Question: LINQ: Here, I have a query which is doing a GroupJoin on an DbSet and then adding other inner joins.
-> This is an output of a call to a Table-Valued function which returns an IQueryable (T is a Keyless entity having a field)
'''
private IQueryable<IDocumentTypePermission> GetDocumentTypePermissionsTest<T>(IQueryable<T> entitySet) where T : class, IDocumentType
{
var userGroupIds = RunComponent(GetActiveUserGroupsOfCurrentUser.New(new GetActiveUserGroupsOfCurrentUserParam() { CurrentUserId = CurrentUserId })).UserGroupIds;
return (from documentType in entitySet
join userGroupId in Repository.ConvertToBigIntTable(userGroupIds, "userGroupId")
on documentType.Id equals userGroupId.Id into UserGroupIds
from userGroupId in UserGroupIds.DefaultIfEmpty()
join documentTypePermission in Repository.DocumentTypePermissions
on documentType.Id equals documentTypePermission.DocumentTypeId
join userSelectionParam in Repository.UserSelectionParams
on documentTypePermission.UserSelectionId equals userSelectionParam.Id
where documentTypePermission.IsActive && ((userSelectionParam.UserGroupId != null && userGroupId.Id != null)
|| (userSelectionParam.UserId != null && userSelectionParam.UserId == CurrentUserId))
select documentTypePermission);
}
'''
'''
DbSet<EDocumentType>()
.GroupJoin(
inner: BananaContext.ConvertCSVToBigIntTable(
List: <>c__DisplayClass958_0.List,
Delim: <>c__DisplayClass958_0.Delim),
outerKeySelector: documentType => documentType.Id,
innerKeySelector: userGroupId => userGroupId.Id,
resultSelector: (documentType, UserGroupIds) => new {
documentType = documentType,
UserGroupIds = UserGroupIds
})
.SelectMany(
collectionSelector: <>h__TransparentIdentifier0 => <>h__TransparentIdentifier0.UserGroupIds
.DefaultIfEmpty(),
resultSelector: (<>h__TransparentIdentifier0, userGroupId) => new {
<>h__TransparentIdentifier0 = <>h__TransparentIdentifier0,
userGroupId = userGroupId
})
.Join(
inner: DbSet<EDocumentTypePermission>(),
outerKeySelector: <>h__TransparentIdentifier1 => (long?)<>h__TransparentIdentifier1.<>h__TransparentIdentifier0.documentType.Id,
innerKeySelector: documentTypePermission => documentTypePermission.DocumentTypeId,
resultSelector: (<>h__TransparentIdentifier1, documentTypePermission) => new {
<>h__TransparentIdentifier1 = <>h__TransparentIdentifier1,
documentTypePermission = documentTypePermission
})
.Join(
inner: DbSet<EUserSelectionParam>(),
outerKeySelector: <>h__TransparentIdentifier2 => <>h__TransparentIdentifier2.documentTypePermission.UserSelectionId,
innerKeySelector: userSelectionParam => (long?)userSelectionParam.Id,
resultSelector: (<>h__TransparentIdentifier2, userSelectionParam) => new {
<>h__TransparentIdentifier2 = <>h__TransparentIdentifier2,
userSelectionParam = userSelectionParam
})
.Where(<>h__TransparentIdentifier3 => <>h__TransparentIdentifier3.<>h__TransparentIdentifier2.documentTypePermission.IsActive && <>h__TransparentIdentifier3.userSelectionParam.UserGroupId != null && (long?)<>h__TransparentIdentifier3.<>h__TransparentIdentifier2.<>h__TransparentIdentifier1.userGroupId.Id != null || <>h__TransparentIdentifier3.userSelectionParam.UserId != null && <>h__TransparentIdentifier3.userSelectionParam.UserId == (long?)AbstractDomainBehavior.CurrentUserId)
.Select(<>h__TransparentIdentifier3 => <>h__TransparentIdentifier3.<>h__TransparentIdentifier2.documentTypePermission)
'''
'''
Expression of type 'System.Func'2<URL>
'''
Stack Trace:
'''
at System.Dynamic.Utils.ExpressionUtils.ValidateOneArgument(MethodBase method, ExpressionType nodeKind, Expression arguments, ParameterInfo pi, String methodParamName, String argumentParamName, Int32 index)
at System.Linq.Expressions.Expression.Call(MethodInfo method, Expression arg0, Expression arg1, Expression arg2, Expression arg3, Expression arg4)
at Microsoft.EntityFrameworkCore.Query.Internal.QueryableMethodNormalizingExpressionVisitor.TryFlattenGroupJoinSelectMany(MethodCallExpression methodCallExpression)
at System.Dynamic.Utils.ExpressionVisitorUtils.VisitArguments(ExpressionVisitor visitor, IArgumentProvider nodes)
at System.Linq.Expressions.ExpressionVisitor.VisitMethodCall(MethodCallExpression node)
at Microsoft.EntityFrameworkCore.Query.Internal.QueryableMethodNormalizingExpressionVisitor.VisitMethodCall(MethodCallExpression methodCallExpression)
at System.Dynamic.Utils.ExpressionVisitorUtils.VisitArguments(ExpressionVisitor visitor, IArgumentProvider nodes)
at System.Linq.Expressions.ExpressionVisitor.VisitMethodCall(MethodCallExpression node)
at Microsoft.EntityFrameworkCore.Query.Internal.QueryableMethodNormalizingExpressionVisitor.VisitMethodCall(MethodCallExpression methodCallExpression)
at System.Dynamic.Utils.ExpressionVisitorUtils.VisitArguments(ExpressionVisitor visitor, IArgumentProvider nodes)
at System.Linq.Expressions.ExpressionVisitor.VisitMethodCall(MethodCallExpression node)
at Microsoft.EntityFrameworkCore.Query.Internal.QueryableMethodNormalizingExpressionVisitor.VisitMethodCall(MethodCallExpression methodCallExpression)
at System.Dynamic.Utils.ExpressionVisitorUtils.VisitArguments(ExpressionVisitor visitor, IArgumentProvider nodes)
at System.Linq.Expressions.ExpressionVisitor.VisitMethodCall(MethodCallExpression node)
at Microsoft.EntityFrameworkCore.Query.Internal.QueryableMethodNormalizingExpressionVisitor.VisitMethodCall(MethodCallExpression methodCallExpression)
at Microsoft.EntityFrameworkCore.Query.QueryTranslationPreprocessor.NormalizeQueryableMethod(Expression expression)
at Microsoft.EntityFrameworkCore.Query.RelationalQueryTranslationPreprocessor.NormalizeQueryableMethod(Expression expression)
at Microsoft.EntityFrameworkCore.Query.QueryTranslationPreprocessor.Process(Expression query)
at Microsoft.EntityFrameworkCore.Query.QueryCompilationContext.CreateQueryExecutor<URL>
at Microsoft.EntityFrameworkCore.Storage.Database.CompileQuery<URL>
at Microsoft.EntityFrameworkCore.Query.Internal.QueryCompiler.CompileQueryCore<URL>
at Microsoft.EntityFrameworkCore.Query.Internal.QueryCompiler.<>c__DisplayClass9_0'1.<Execute>b__0()
at Microsoft.EntityFrameworkCore.Query.Internal.CompiledQueryCache.GetOrAddQuery<URL>
at Microsoft.EntityFrameworkCore.Query.Internal.QueryCompiler.Execute<URL>
at Microsoft.EntityFrameworkCore.Query.Internal.EntityQueryProvider.Execute<URL>
at Microsoft.EntityFrameworkCore.Query.Internal.EntityQueryable'1.GetEnumerator()
at System.Collections.Generic.LargeArrayBuilder'1.AddRange(IEnumerable'1 items)
at System.Collections.Generic.EnumerableHelpers.ToArray<URL>
at System.Linq.SystemCore_EnumerableDebugView'1.get_Items()
'''

LINQ: Here, I have a query which is performing inner joins on few DbSets and then applying GroupJoin on one of the DbSet.
-> This is an output of a call to a Table-Valued function which returns an IQueryable (T is a Keyless entity having a field)
'''
private IQueryable<IDocumentTypePermission> GetDocumentTypePermissions<T>(IQueryable<T> entitySet) where T : class, IDocumentType
{
var userGroupIds = RunComponent(GetActiveUserGroupsOfCurrentUser.New(new GetActiveUserGroupsOfCurrentUserParam() { CurrentUserId = CurrentUserId })).UserGroupIds;
return (from documentType in entitySet
join documentTypePermission in Repository.DocumentTypePermissions on documentType.Id equals documentTypePermission.DocumentTypeId
join userSelectionParam in Repository.UserSelectionParams on documentTypePermission.UserSelectionId equals userSelectionParam.Id
join userGroupId in Repository.ConvertToBigIntTable(userGroupIds, "userGroupId")
on userSelectionParam.UserGroupId equals userGroupId.Id into UserGroupIds
from userGroupId in UserGroupIds.DefaultIfEmpty()
where documentTypePermission.IsActive && ((userSelectionParam.UserGroupId != null && userGroupId.Id != null)
|| (userSelectionParam.UserId != null && userSelectionParam.UserId == CurrentUserId))
select documentTypePermission);
}
'''
'''
DbSet<EDocumentType>()
.Join(
inner: DbSet<EDocumentTypePermission>(),
outerKeySelector: documentType => (long?)documentType.Id,
innerKeySelector: documentTypePermission => documentTypePermission.DocumentTypeId,
resultSelector: (documentType, documentTypePermission) => new {
documentType = documentType,
documentTypePermission = documentTypePermission
})
.Join(
inner: DbSet<EUserSelectionParam>(),
outerKeySelector: <>h__TransparentIdentifier0 => <>h__TransparentIdentifier0.documentTypePermission.UserSelectionId,
innerKeySelector: userSelectionParam => (long?)userSelectionParam.Id,
resultSelector: (<>h__TransparentIdentifier0, userSelectionParam) => new {
<>h__TransparentIdentifier0 = <>h__TransparentIdentifier0,
userSelectionParam = userSelectionParam
})
.GroupJoin(
inner: BananaContext.ConvertCSVToBigIntTable(
List: <>c__DisplayClass958_0.List,
Delim: <>c__DisplayClass958_0.Delim),
outerKeySelector: <>h__TransparentIdentifier1 => <>h__TransparentIdentifier1.userSelectionParam.UserGroupId,
innerKeySelector: userGroupId => (long?)userGroupId.Id,
resultSelector: (<>h__TransparentIdentifier1, UserGroupIds) => new {
<>h__TransparentIdentifier1 = <>h__TransparentIdentifier1,
UserGroupIds = UserGroupIds
})
.SelectMany(
collectionSelector: <>h__TransparentIdentifier2 => <>h__TransparentIdentifier2.UserGroupIds
.DefaultIfEmpty(),
resultSelector: (<>h__TransparentIdentifier2, userGroupId) => new {
<>h__TransparentIdentifier2 = <>h__TransparentIdentifier2,
userGroupId = userGroupId
})
.Where(<>h__TransparentIdentifier3 => <>h__TransparentIdentifier3.<>h__TransparentIdentifier2.<>h__TransparentIdentifier1.<>h__TransparentIdentifier0.documentTypePermission.IsActive && <>h__TransparentIdentifier3.<>h__TransparentIdentifier2.<>h__TransparentIdentifier1.userSelectionParam.UserGroupId != null && (long?)<>h__TransparentIdentifier3.userGroupId.Id != null || <>h__TransparentIdentifier3.<>h__TransparentIdentifier2.<>h__TransparentIdentifier1.userSelectionParam.UserId != null && <>h__TransparentIdentifier3.<>h__TransparentIdentifier2.<>h__TransparentIdentifier1.userSelectionParam.UserId == (long?)AbstractDomainBehavior.CurrentUserId)
.Select(<>h__TransparentIdentifier3 => <>h__TransparentIdentifier3.<>h__TransparentIdentifier2.<>h__TransparentIdentifier1.<>h__TransparentIdentifier0.documentTypePermission)
'''
'''
DECLARE @__List_1 nvarchar(4000) = N'1,5,6,7,8,14,15,44,46,62,63,64,67,69,73,85,88';
DECLARE @__Delim_2 nvarchar(1) = N',';
DECLARE @__CurrentUserId_3 bigint = CAST(1 AS bigint);
SELECT [d0].[Id], [d0].[Condition], [d0].[CreatedById], [d0].[CreatedTime], [d0].[DocumentTypeId], [d0].[IsActive], [d0].[IsOverridable], [d0].[IsReevaluate], [d0].[RowVersion], [d0].[UpdatedById], [d0].[UpdatedTime], [d0].[UserSelectionId], [d0].[AssignmentType], [d0].[ConditionFor], [d0].[CreationAllowed], [d0].[Permission]
FROM [DocumentTypes] AS [d]
INNER JOIN [DocumentTypePermissions] AS [d0] ON [d].[Id] = [d0].[DocumentTypeId]
INNER JOIN [UserSelectionParams] AS [u] ON [d0].[UserSelectionId] = [u].[Id]
LEFT JOIN <URL> AS [c] ON [u].[UserGroupId] = [c].[Id]
WHERE ([d0].[IsActive] = CAST(1 AS bit)) AND (([u].[UserGroupId] IS NOT NULL AND [c].[Id] IS NOT NULL) OR ([u].[UserId] IS NOT NULL AND ([u].[UserId] = @__CurrentUserId_3)))
'''
'''
EF Core version: 6.0.1
Database provider: Microsoft.EntityFrameworkCore.SqlServer
Target framework: .NET 6.0
Operating system: Win 10 Pro
IDE: Visual Studio 2022 v17.0.4
'''
UPDATE: One more peculiar case: Instead of using generic object "entitySet" if I then use direct DbContext.DbSet reference, then all the errors go away and the Sql gets generated correctly:
'''
private IQueryable<IDocumentTypePermission> GetDocumentTypePermissionsTest<T>(IQueryable<T> entitySet) where T : class, IDocumentType
{
var userGroupIds = RunComponent(GetActiveUserGroupsOfCurrentUser.New(new GetActiveUserGroupsOfCurrentUserParam() { CurrentUserId = CurrentUserId })).UserGroupIds;
return (from documentType in Repository.GetDbContext().DocumentTypes
join userGroupId in Repository.ConvertToBigIntTable(userGroupIds, "userGroupId")
on documentType.Id equals userGroupId.Id into UserGroupIds
from userGroupId in UserGroupIds.DefaultIfEmpty()
join documentTypePermission in Repository.DocumentTypePermissions
on documentType.Id equals documentTypePermission.DocumentTypeId
join userSelectionParam in Repository.UserSelectionParams
on documentTypePermission.UserSelectionId equals userSelectionParam.Id
where documentTypePermission.IsActive && ((userSelectionParam.UserGroupId != null && userGroupId.Id != null)
|| (userSelectionParam.UserId != null && userSelectionParam.UserId == CurrentUserId))
select documentTypePermission);
}
'''
'''
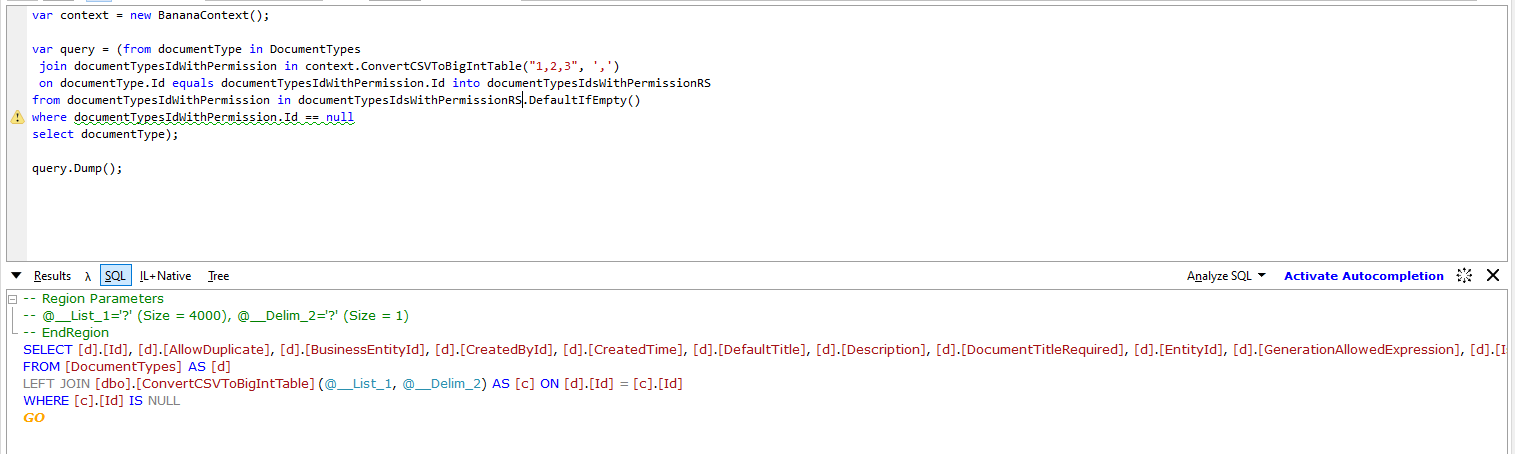
Answer: Try to replace 'GroupJoin' with 'SelectMany'
'''
var query =
from documentType in entitySet
from userGroupId in Repository.ConvertToBigIntTable(userGroupIds, "userGroupId")
.Where(userGroupId => documentType.Id == userGroupId.Id)
.DefaultIfEmpty()
join documentTypePermission in Repository.DocumentTypePermissions
on documentType.Id equals documentTypePermission.DocumentTypeId
join userSelectionParam in Repository.UserSelectionParams
on documentTypePermission.UserSelectionId equals userSelectionParam.Id
....
'''